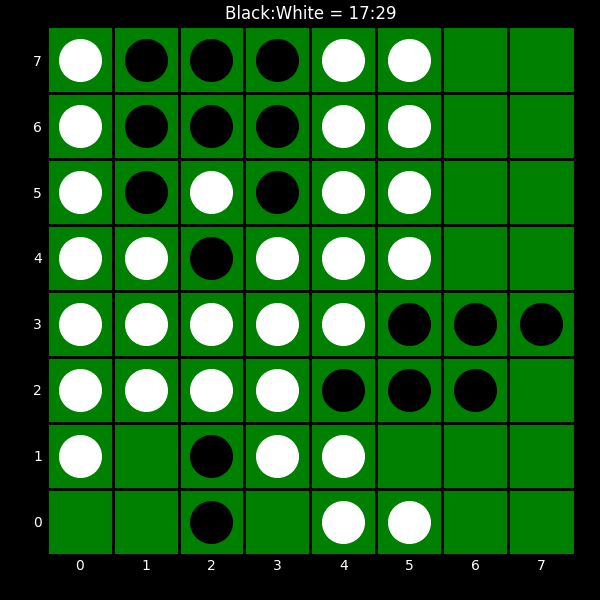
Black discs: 17
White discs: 29